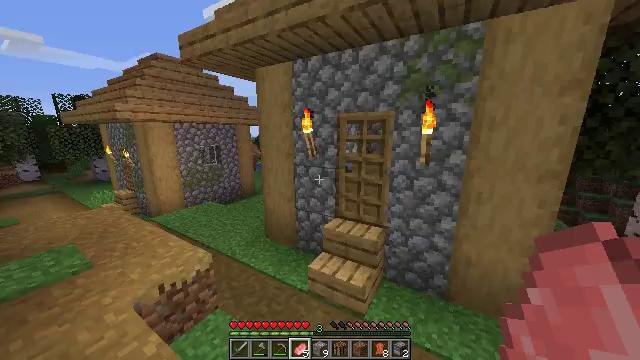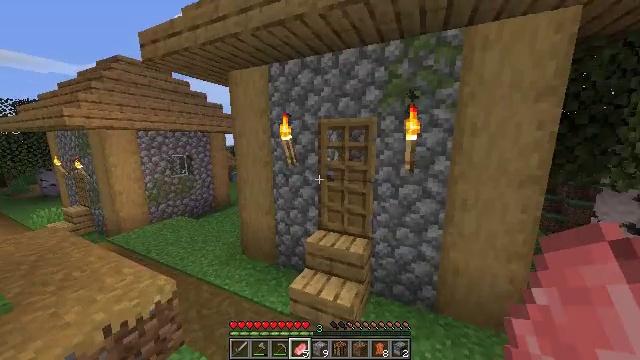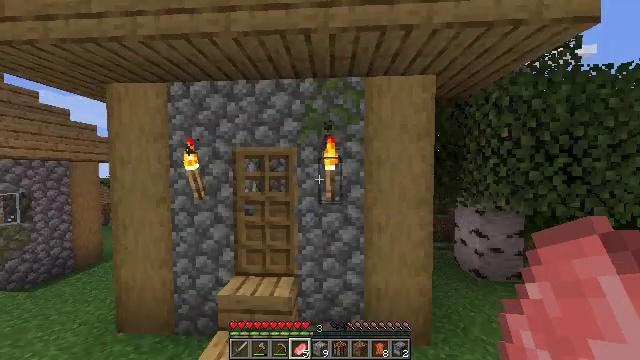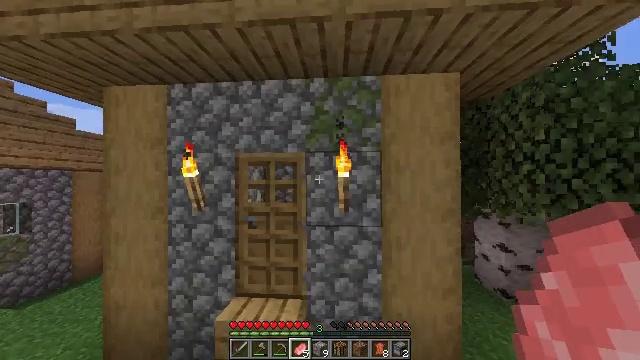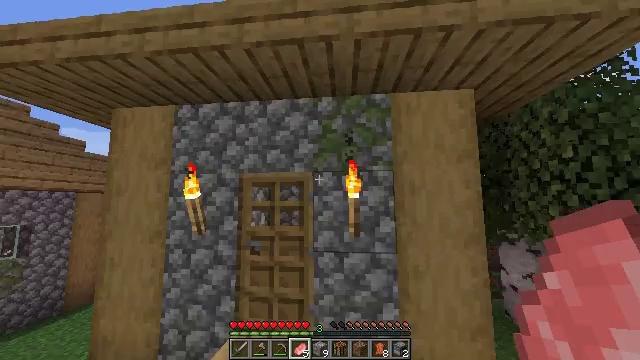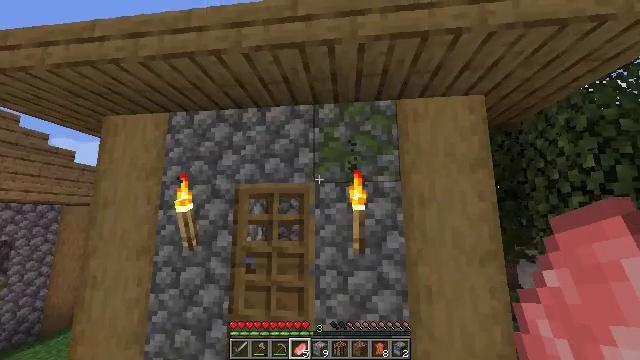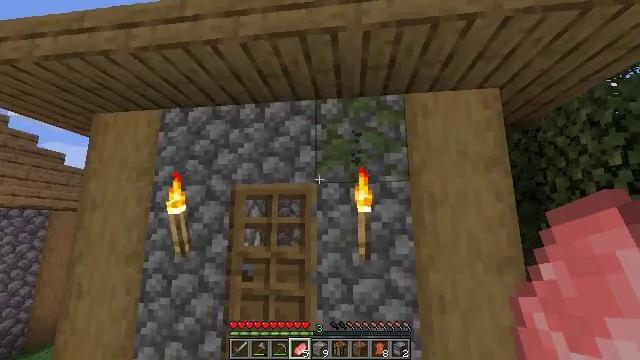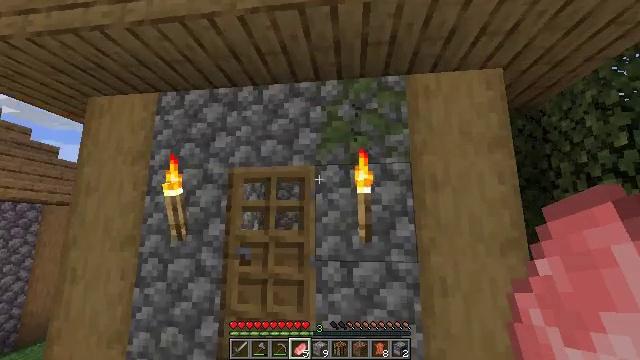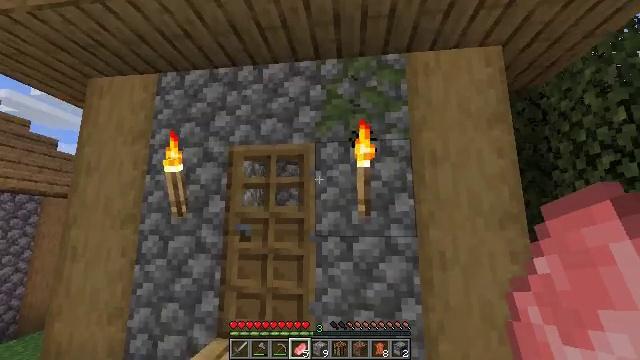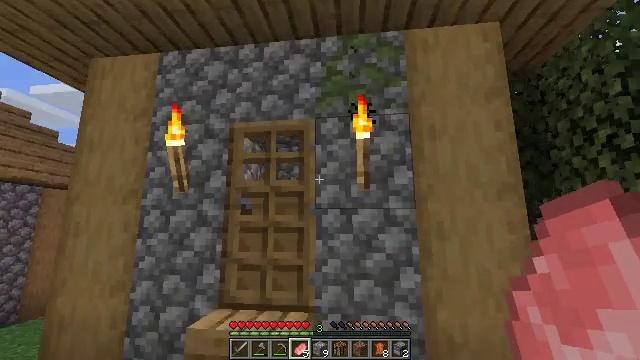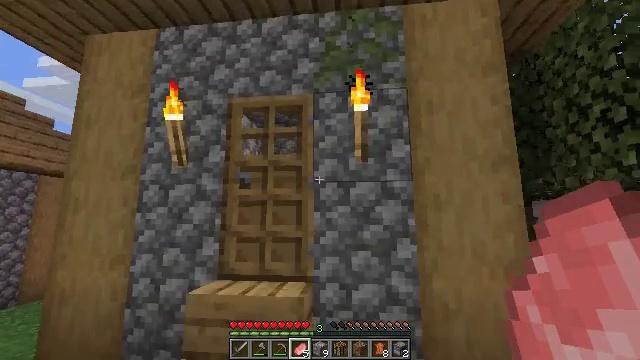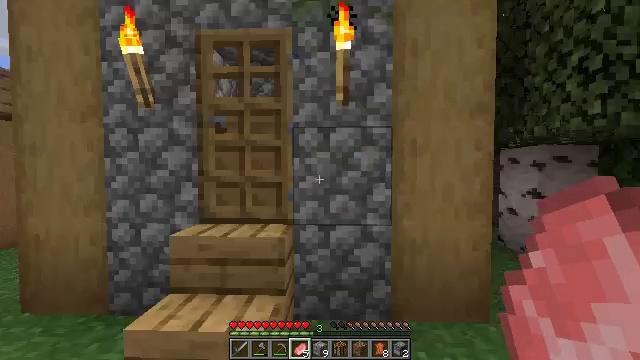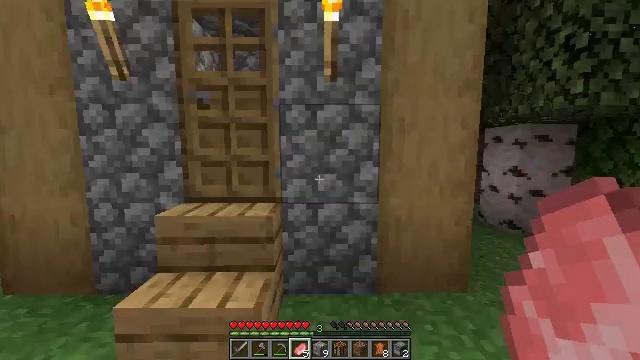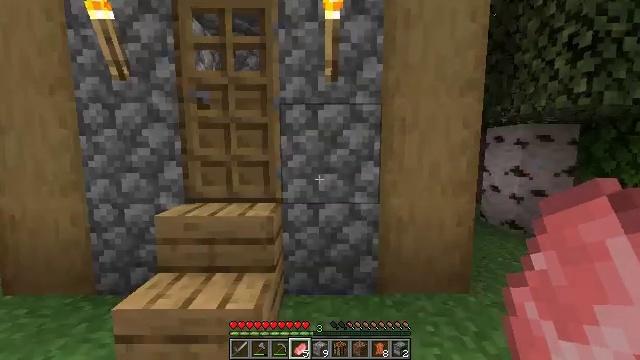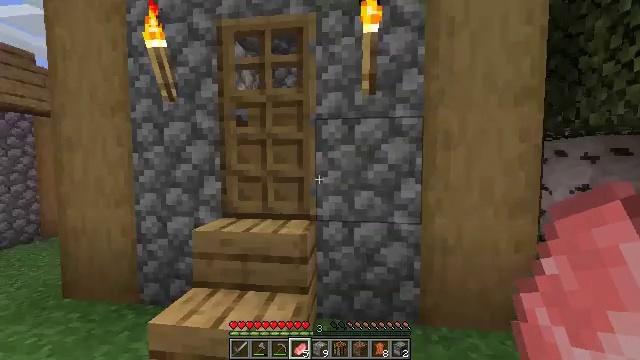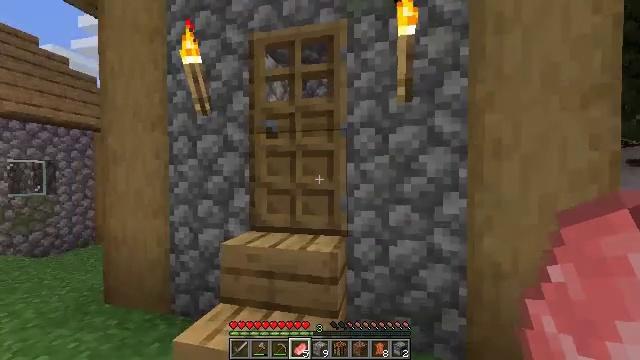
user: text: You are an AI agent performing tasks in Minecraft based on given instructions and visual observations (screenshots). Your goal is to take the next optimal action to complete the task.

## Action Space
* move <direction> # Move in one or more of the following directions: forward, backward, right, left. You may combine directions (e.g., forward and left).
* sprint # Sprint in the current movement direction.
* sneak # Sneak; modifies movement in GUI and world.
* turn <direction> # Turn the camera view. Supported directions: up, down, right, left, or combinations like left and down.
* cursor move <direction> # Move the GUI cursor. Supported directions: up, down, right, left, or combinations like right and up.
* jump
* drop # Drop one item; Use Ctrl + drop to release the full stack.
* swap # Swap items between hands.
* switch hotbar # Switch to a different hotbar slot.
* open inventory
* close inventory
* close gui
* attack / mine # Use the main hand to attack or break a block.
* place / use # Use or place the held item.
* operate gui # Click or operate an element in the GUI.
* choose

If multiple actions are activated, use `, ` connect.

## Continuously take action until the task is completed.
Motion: motion action
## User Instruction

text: Collect the blast furnace by mining it.
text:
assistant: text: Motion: move forward
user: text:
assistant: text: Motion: move forward, turn right and up
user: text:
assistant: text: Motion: turn left and up
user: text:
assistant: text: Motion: turn left and up
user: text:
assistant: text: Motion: turn up
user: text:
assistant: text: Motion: turn up
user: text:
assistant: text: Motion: no_op
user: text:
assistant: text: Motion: no_op
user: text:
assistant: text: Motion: no_op
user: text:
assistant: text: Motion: turn down
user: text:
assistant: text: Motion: turn right and down
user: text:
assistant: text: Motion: turn right and down
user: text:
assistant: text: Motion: move forward
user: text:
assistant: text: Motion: move forward, turn left and up
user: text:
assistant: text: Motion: move forward, turn left and up
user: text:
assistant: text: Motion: move forward
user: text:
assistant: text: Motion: move forward and move left
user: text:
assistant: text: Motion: move forward and move left, use / place
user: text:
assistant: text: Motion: move forward and move left, use / place
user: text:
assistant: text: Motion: move forward, turn right
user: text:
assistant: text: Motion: move forward, turn right and down
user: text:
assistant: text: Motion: move forward and move right
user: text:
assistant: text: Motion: move forward and move right, turn right and down
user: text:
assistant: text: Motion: move forward and move right, turn right and down
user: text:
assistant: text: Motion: move forward, turn down
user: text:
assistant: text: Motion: move forward
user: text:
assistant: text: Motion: move forward, turn down
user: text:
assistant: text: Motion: move forward and move left, turn right and down
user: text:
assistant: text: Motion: move forward and move left, turn right and down
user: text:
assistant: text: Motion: move forward and move left, turn right and down